Question: I am experimenting with applying Code Contracts to my code and I've hit a perplexing problem.
This code is failing to meet the contract but unless I'm being really thick I would expect it to be able to easily analyse that 'id' must have a value at the point of return
> '''
if (id == null)
throw new InvalidOperationException(string.Format("{0} '{1}' does not yet have an identity", typeof(T).Name, entity));
return id.Value;
'''

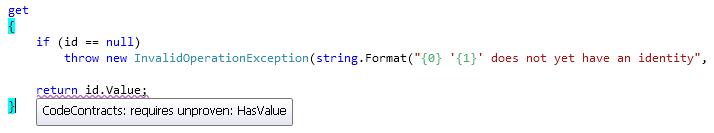
Answer: I've got to the bottom of this behaviour and it is not Code Contract's fault.
I opened the generated assembly in <URL> and this is the code that is produced:
'''
public Guid Id
{
get
{
Guid? guid = this.id;
if (!guid.HasValue)
{
throw new InvalidOperationException();
}
guid = this.id;
return guid.Value;
}
}
'''
The instance variable 'id' is being copied to a local variable and this local variable is being reset back to its original value after the condition block. Now it became obvious why Code Contracts is showing a contract violation error but it still left me confused why the code was being rewritten in this form. I did a little more experimentation and took Code Contracts out of the project altogether and it became apparent that this is standard C# compiler behaviour, but why?
The secret appears to be due to a minor detail that I accidentally omitted from my original question. The 'id' instance variable is declared as 'readonly' and this seems to be responsible for causing the compiler to add the temporary 'guid' variable.
I must admit I'm still confused why the compiler feels it needs to do this to ensure the guarantee of immutability for 'id' but I'll keep digging...